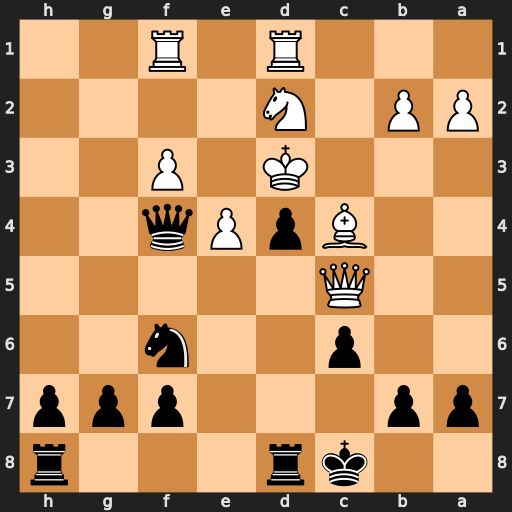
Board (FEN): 2kr3r/pp3ppp/2p2n2/2Q5/2BpPq2/3K1P2/PP1N4/3R1R2
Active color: b
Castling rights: -
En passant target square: -
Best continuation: Qe3+ Kc2 d3+ Kb1 Qxc5